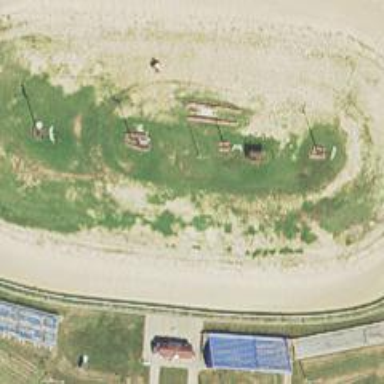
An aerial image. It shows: Motor sport pitch for leisure land.